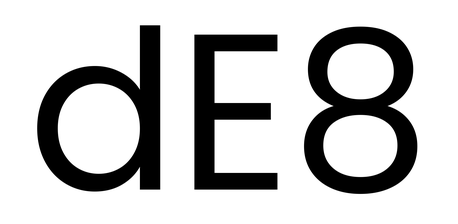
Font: Poppins-Regular